Aerial crown-view tile of a tropical tree (Barro Colorado Island, Panama), acquired 20241216:
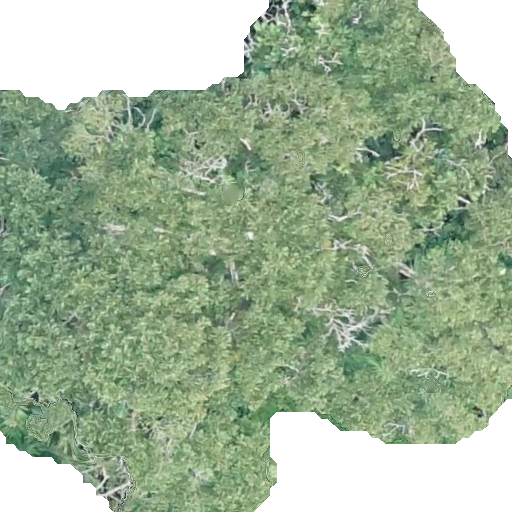
Species: Dipteryx oleifera
GBIF accepted scientific name: Dipteryx oleifera
Crown area: 339.508 m²